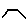
Label: hexagon